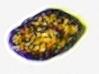
Label: Akashiwo